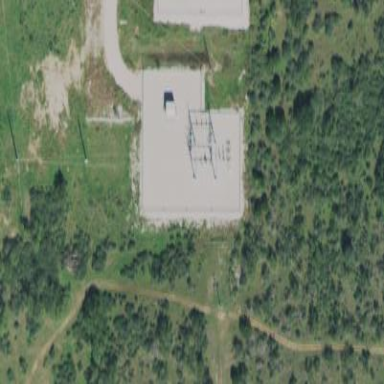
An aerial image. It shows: Fence surrounding compensation substation.